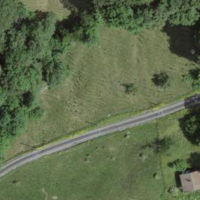
EUNIS habitat code: 25
Species observed at this site:
Melittis melissophyllum